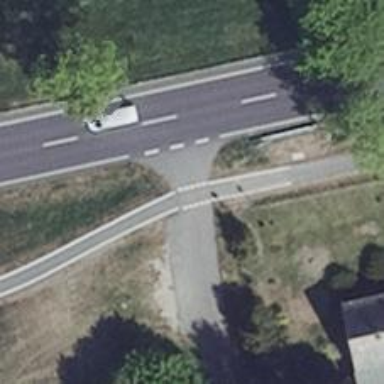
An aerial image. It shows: Asphalt cycleway.